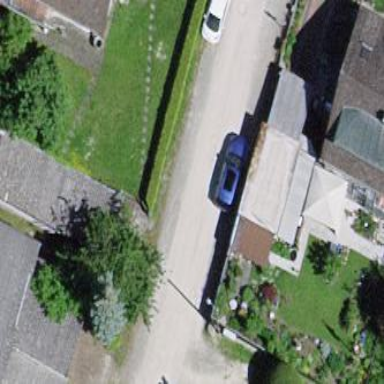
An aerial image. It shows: Garage building.